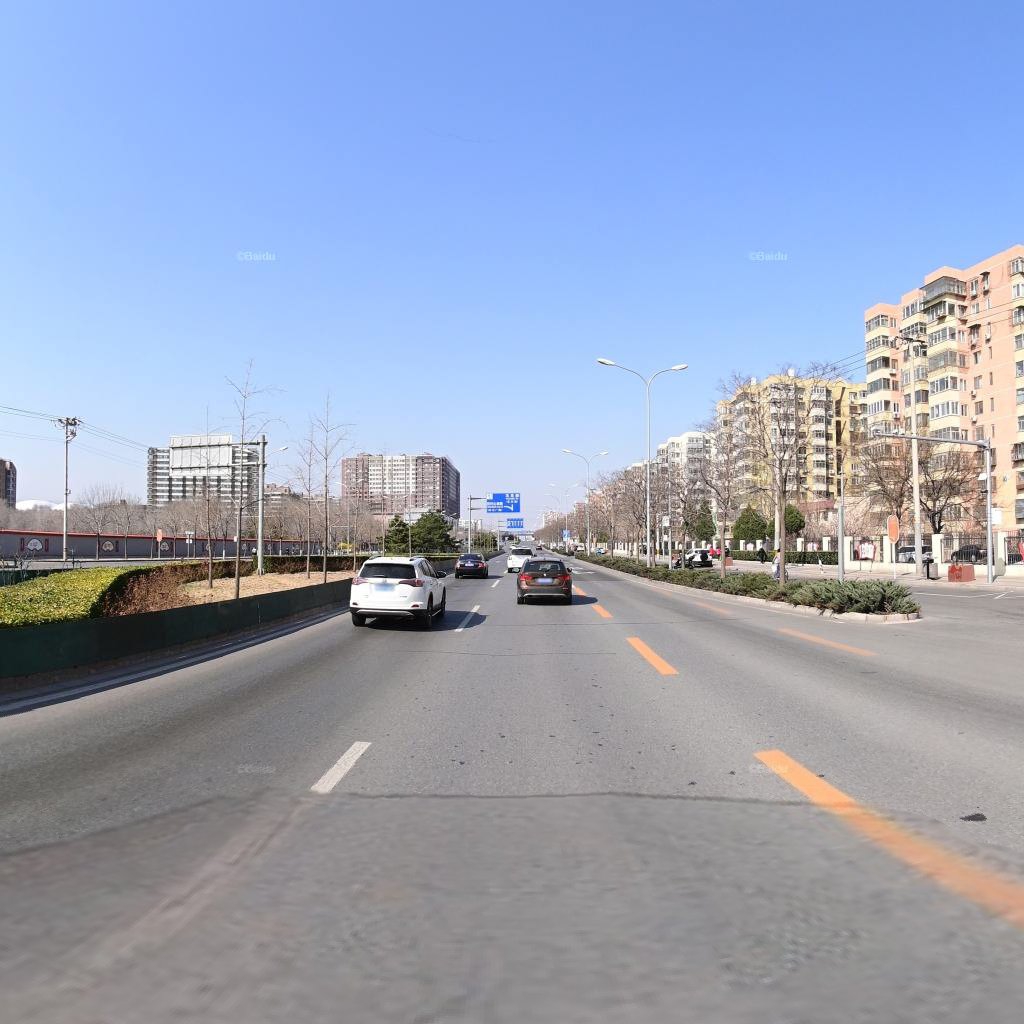
Region: Haidian
Road damage annotations: transverse patch, transverse patch